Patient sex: F
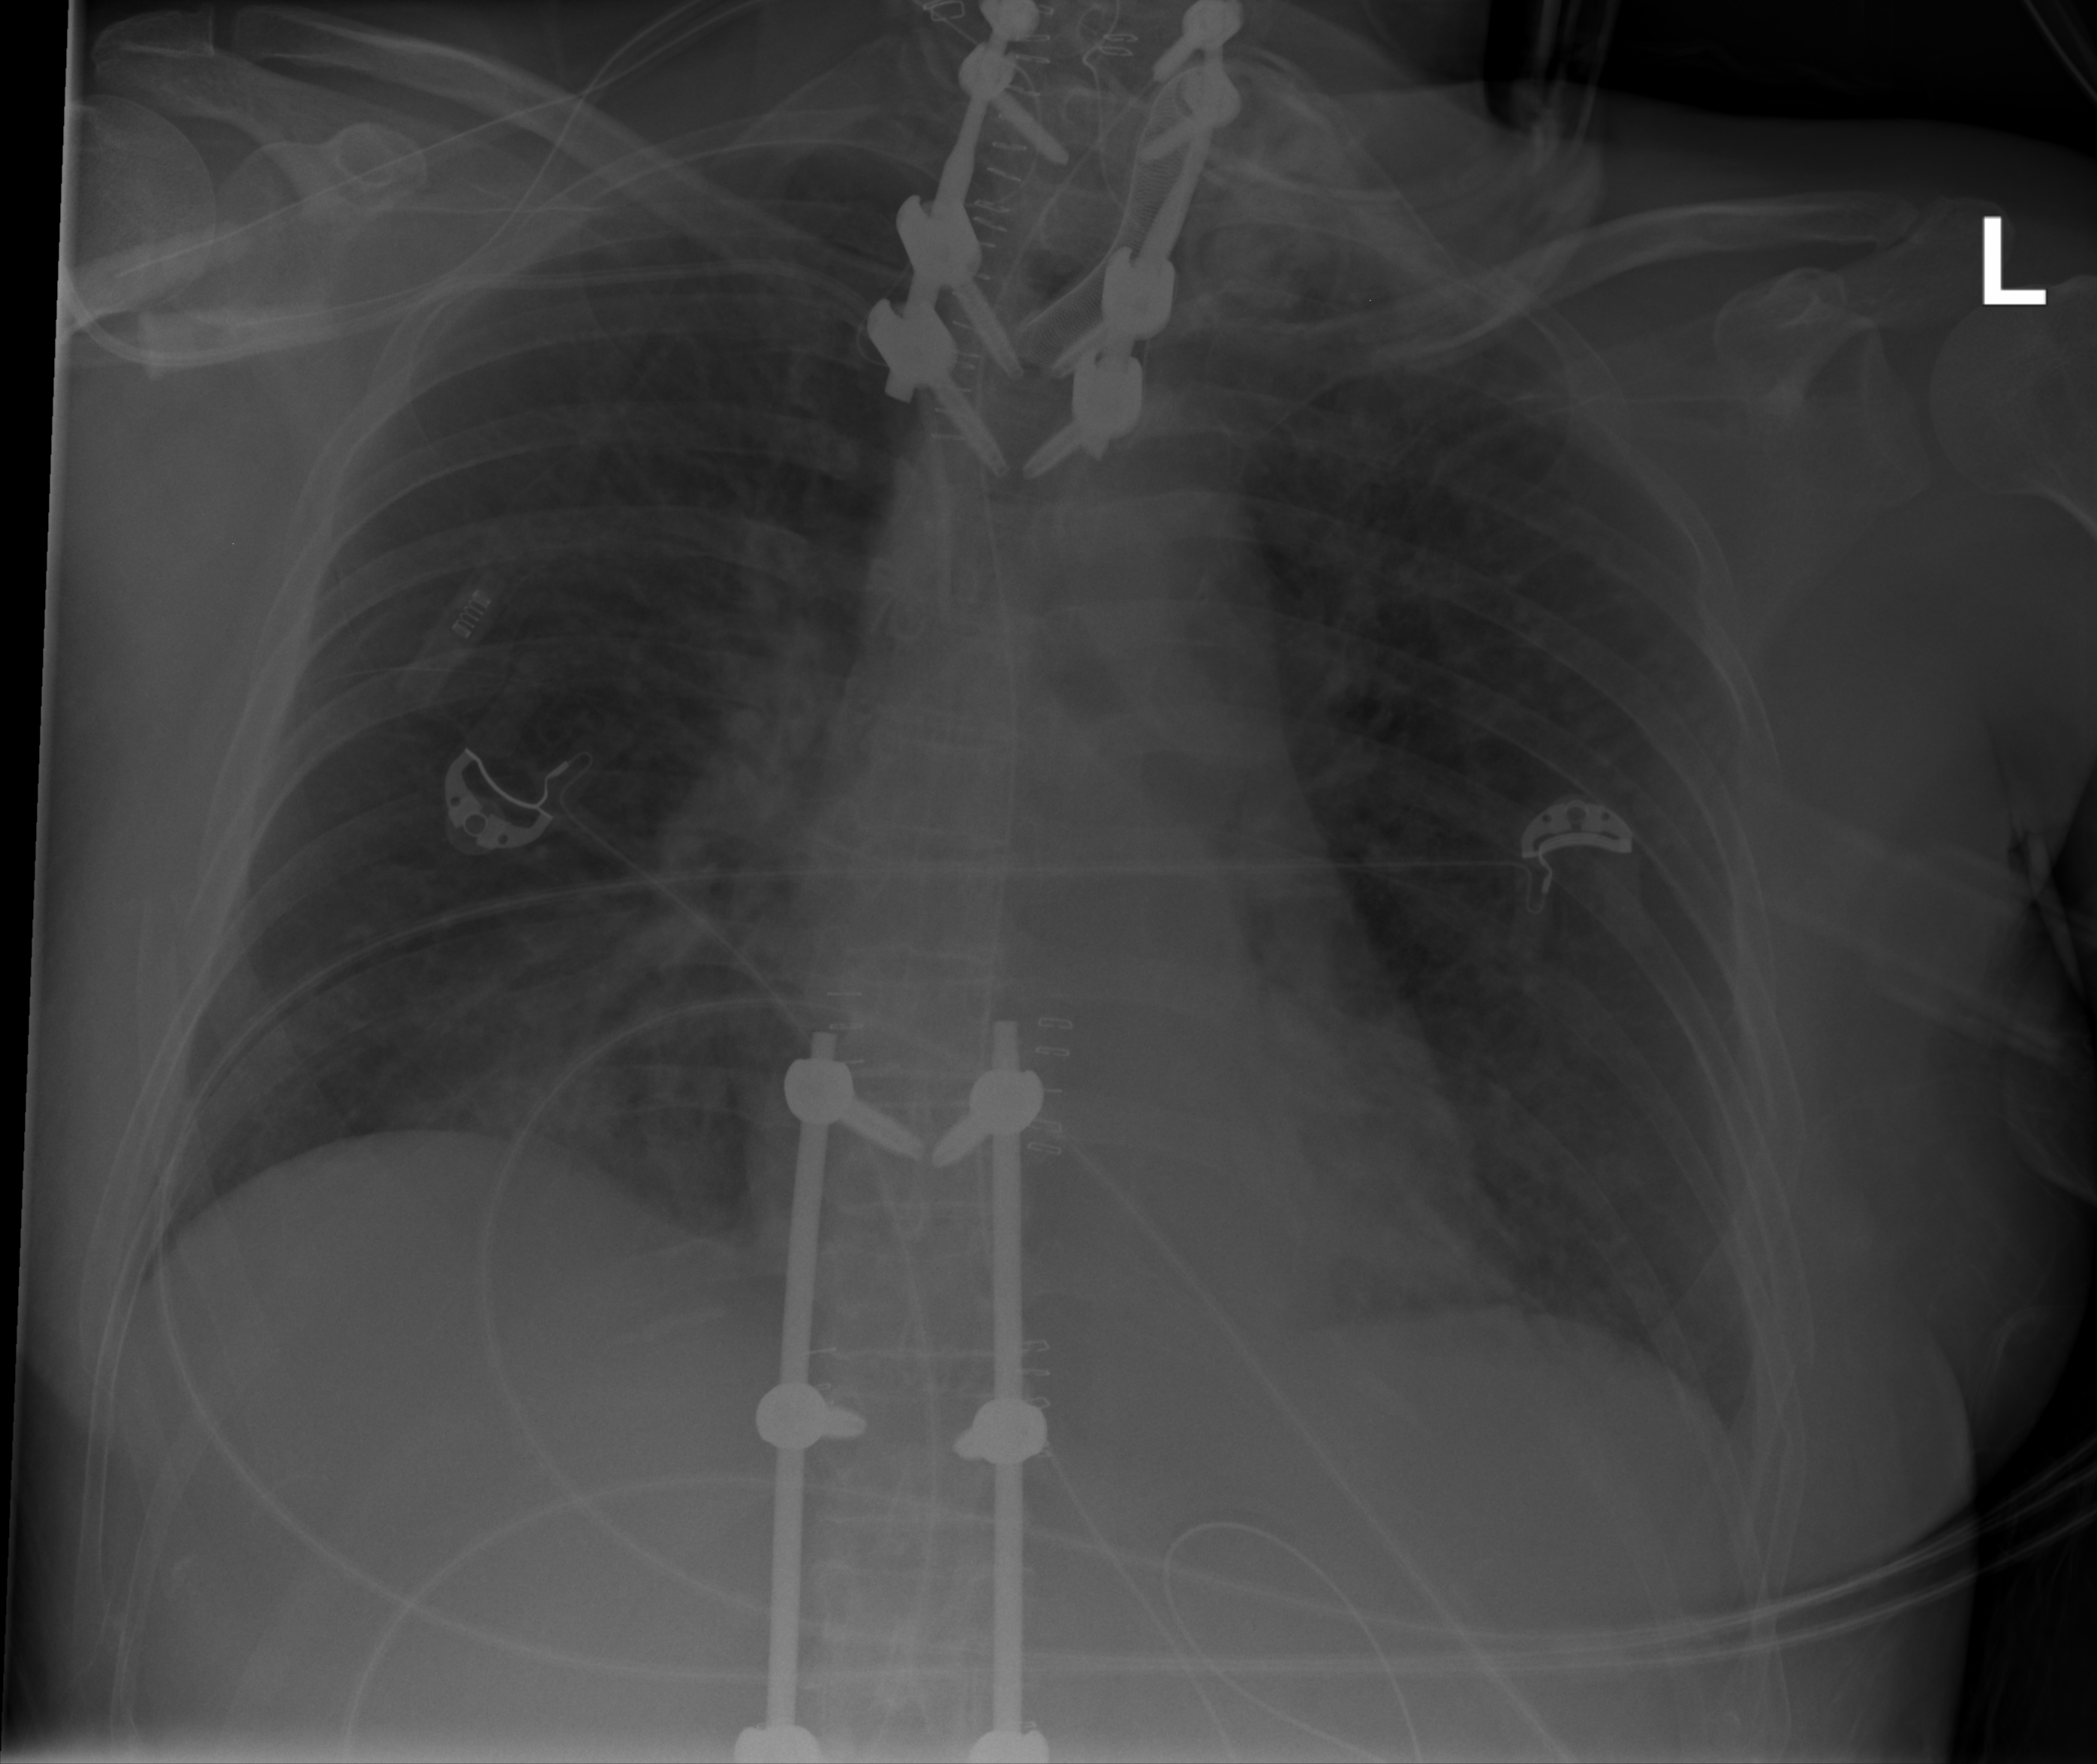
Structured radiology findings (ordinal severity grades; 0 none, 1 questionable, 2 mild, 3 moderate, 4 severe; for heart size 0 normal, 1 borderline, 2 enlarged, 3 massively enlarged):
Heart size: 0
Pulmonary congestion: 0
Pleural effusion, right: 0
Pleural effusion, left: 0
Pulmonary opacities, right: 2
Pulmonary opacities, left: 0
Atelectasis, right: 2
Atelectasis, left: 0